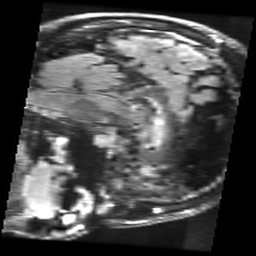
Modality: FLAIR
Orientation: sagittal
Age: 77
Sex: female
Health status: healthy
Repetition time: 12 s
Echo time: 0.09782 s